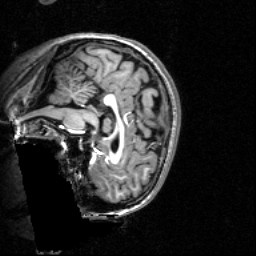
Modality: T1w
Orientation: sagittal
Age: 21
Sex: female